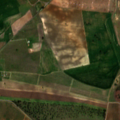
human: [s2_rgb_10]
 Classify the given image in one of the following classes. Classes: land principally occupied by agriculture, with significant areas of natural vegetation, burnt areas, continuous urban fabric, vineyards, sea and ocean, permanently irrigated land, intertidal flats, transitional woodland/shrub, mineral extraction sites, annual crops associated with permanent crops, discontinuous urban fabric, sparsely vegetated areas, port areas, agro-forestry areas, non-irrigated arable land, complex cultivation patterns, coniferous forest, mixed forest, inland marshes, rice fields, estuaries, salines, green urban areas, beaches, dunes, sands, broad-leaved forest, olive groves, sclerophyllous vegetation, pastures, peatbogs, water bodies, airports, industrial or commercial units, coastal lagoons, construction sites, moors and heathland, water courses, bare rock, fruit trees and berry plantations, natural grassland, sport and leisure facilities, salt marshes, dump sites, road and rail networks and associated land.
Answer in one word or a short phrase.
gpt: non-irrigated arable land, fruit trees and berry plantations, olive groves, agro-forestry areas